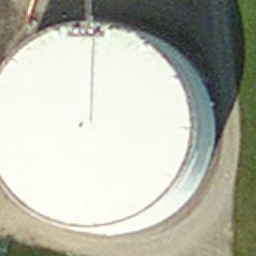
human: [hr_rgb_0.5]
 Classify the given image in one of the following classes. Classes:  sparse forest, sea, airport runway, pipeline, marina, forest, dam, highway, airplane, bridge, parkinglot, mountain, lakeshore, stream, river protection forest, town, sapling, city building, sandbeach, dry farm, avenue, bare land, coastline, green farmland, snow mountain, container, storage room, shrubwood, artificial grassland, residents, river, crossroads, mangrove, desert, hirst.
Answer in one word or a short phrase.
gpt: storage room